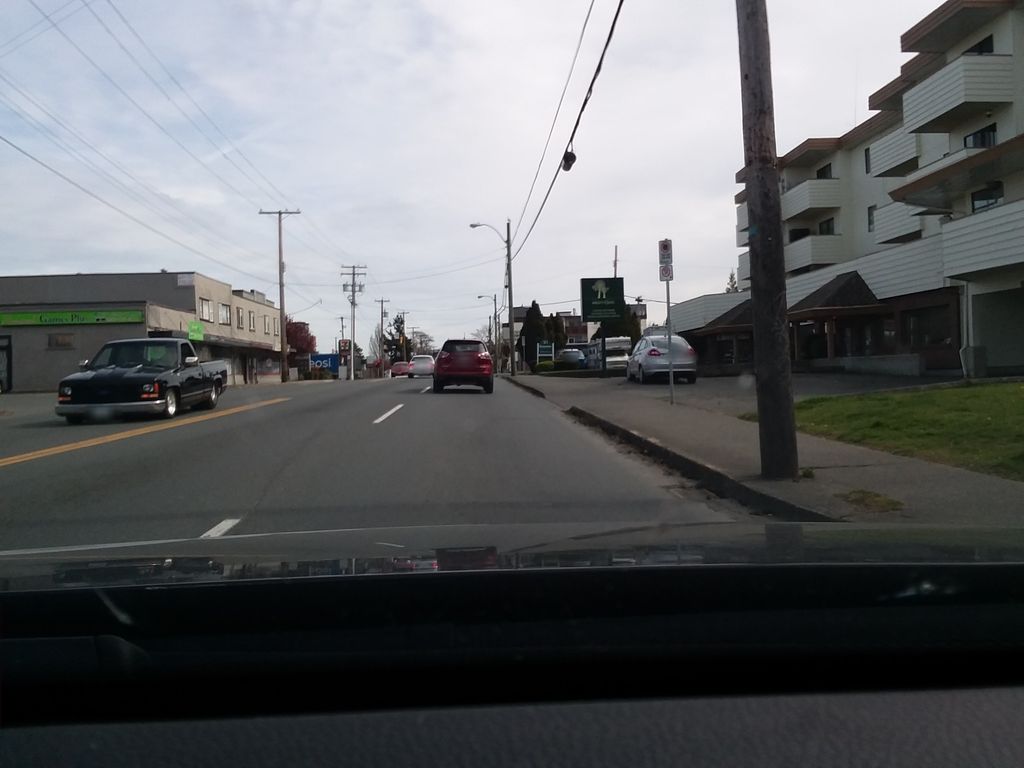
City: victoria